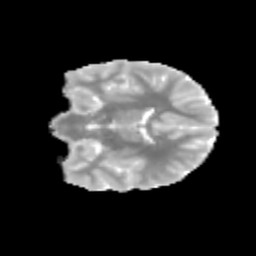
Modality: MD
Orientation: coronal
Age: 10
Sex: female
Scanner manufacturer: siemens
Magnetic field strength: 3 T
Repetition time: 3.8 s
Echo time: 0.07 s